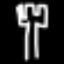
Label: fork